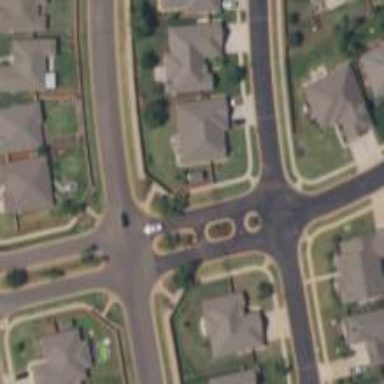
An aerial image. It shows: Residential road.